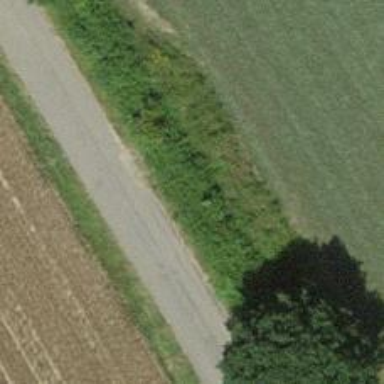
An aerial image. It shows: Hedge acting as barrier.